Current action and preconditions to check: trajectory_clear

Your task: For each precondition in the list above, predict whether it will hold at this action.

Consider the current scene as observed from the mobile robot's camera, and analyze the predicted future states of all dynamic agents (e.g., people, animals, vehicles, or any moving entities) within the NEXT SECOND.

IMPORTANT: Only answer "very likely" if you are absolutely certain—based on strong, clear evidence—that a dynamic agent will violate the precondition in the predicted future state. Do NOT answer "very likely" for unlikely, ambiguous, or low-probability risks.

Ask yourself for each precondition: Is there a high probability, with clear and convincing evidence, that the predicted future states of any dynamic agent will interfere with the predicted future state of the currently executing action within the NEXT SECOND, causing that precondition to fail?

Assess the risk level based on these predictions. Use "likely" or "very likely" if motions create a clear risk of interference.

Use "neutral" or "improbable" if agents are nearby but their predicted paths are clearly diverging or non-conflicting.

Failure Risk Categories: "very improbable", "improbable", "neutral", "likely", "very likely"

Answer Format: Output ONLY the probability_of_failure value from these categories: "very improbable", "improbable", "neutral", "likely", "very likely"

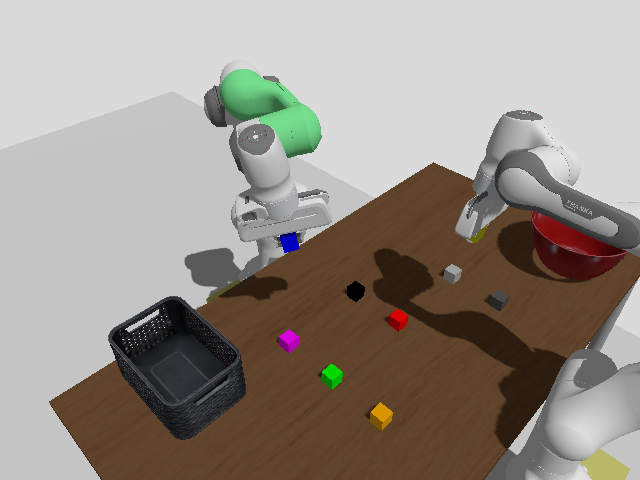

Answer: very improbable